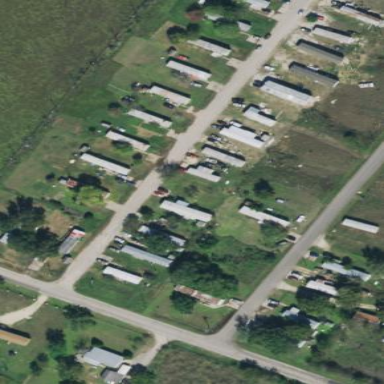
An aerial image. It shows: Residential area known as trailer park.